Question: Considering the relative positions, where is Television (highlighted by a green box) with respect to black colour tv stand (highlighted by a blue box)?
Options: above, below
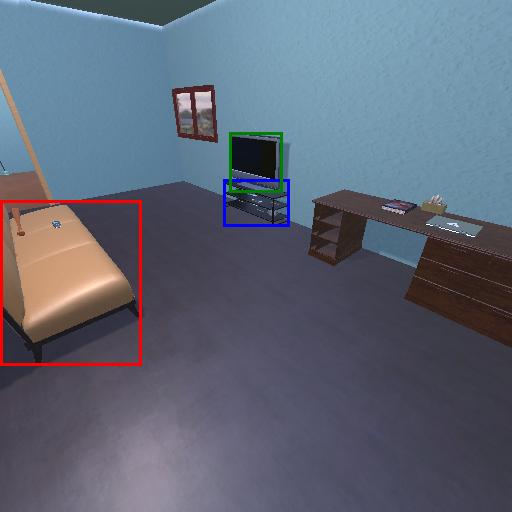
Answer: above